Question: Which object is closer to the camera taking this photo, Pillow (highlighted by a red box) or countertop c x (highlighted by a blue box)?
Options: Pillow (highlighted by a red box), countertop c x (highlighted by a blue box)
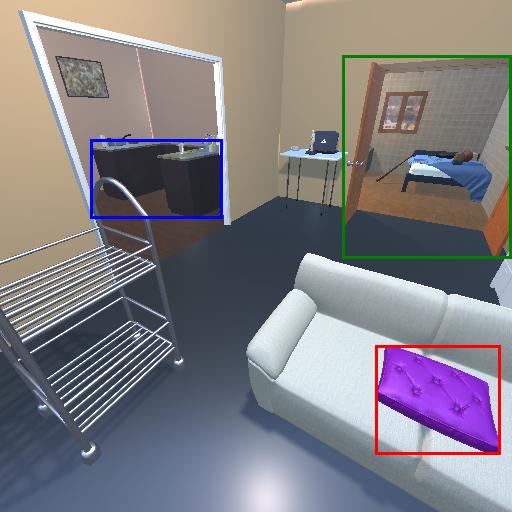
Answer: Pillow (highlighted by a red box)